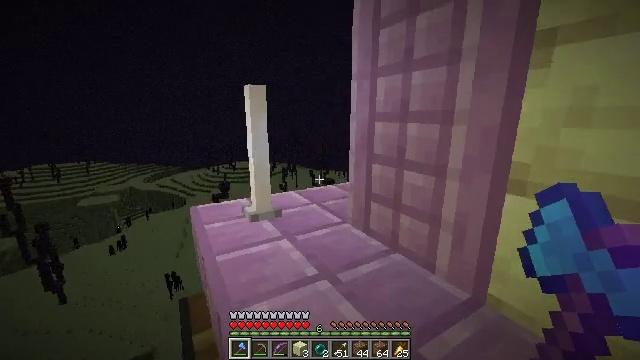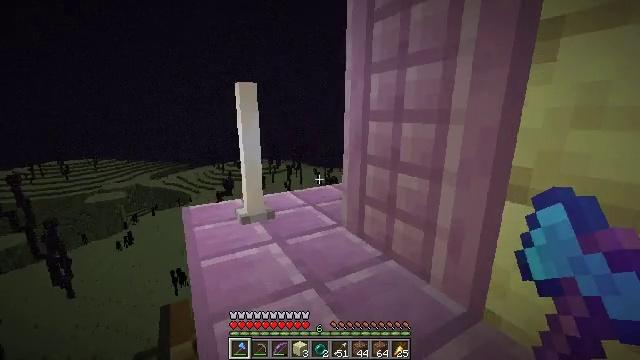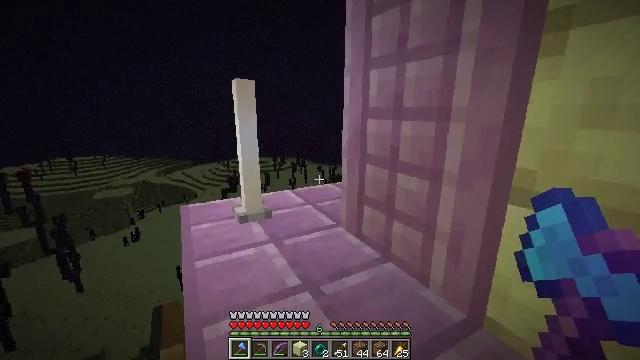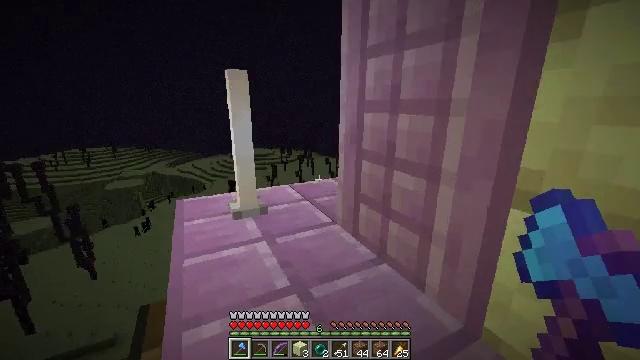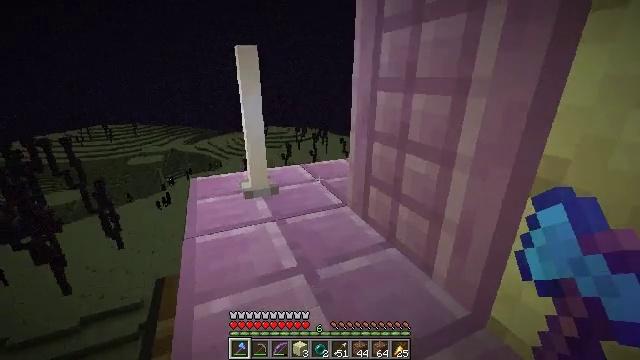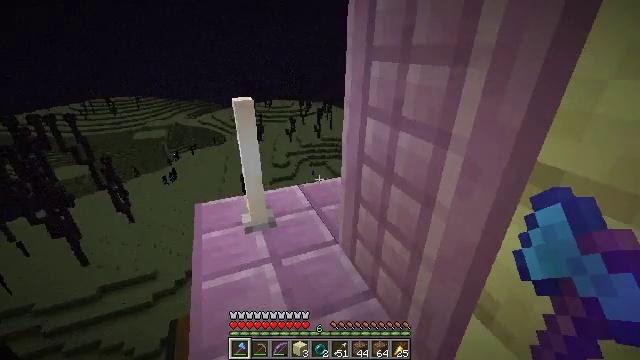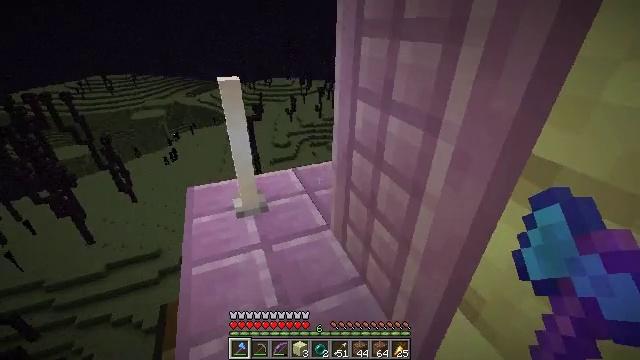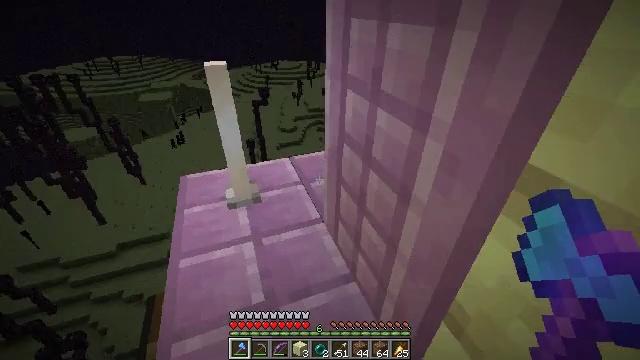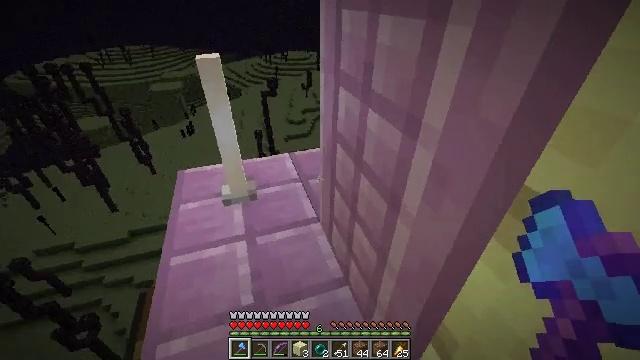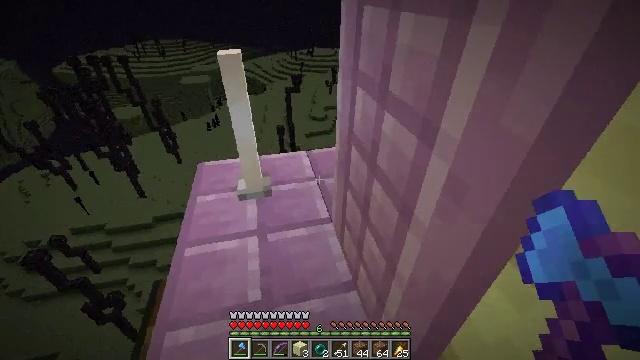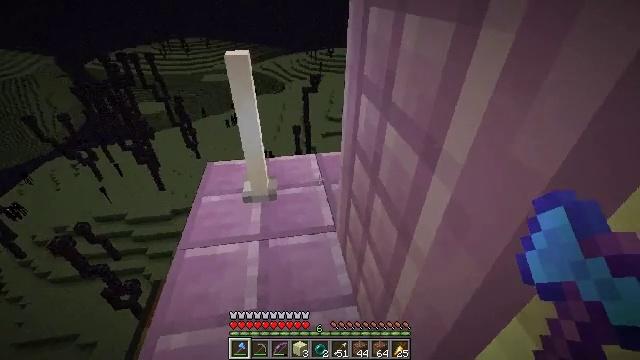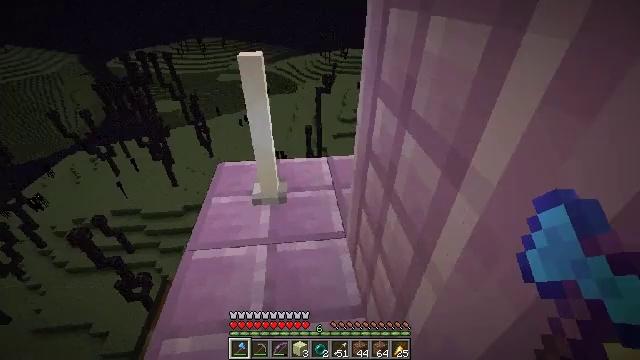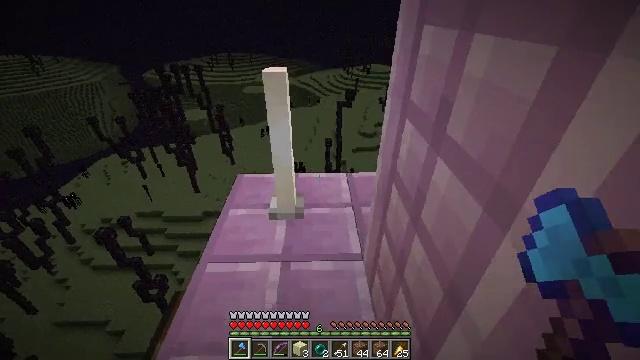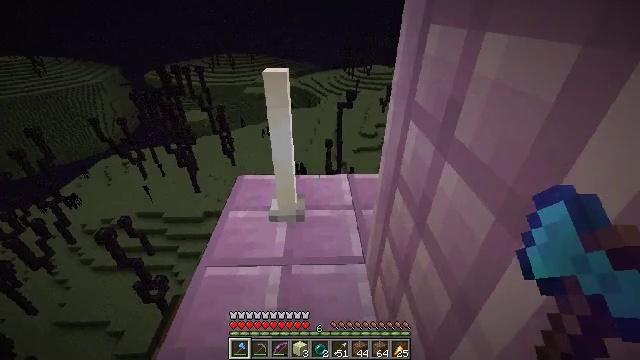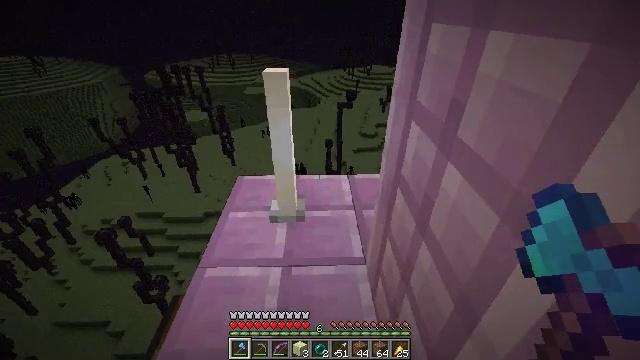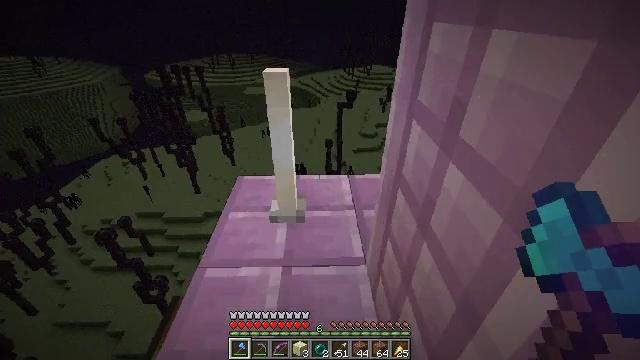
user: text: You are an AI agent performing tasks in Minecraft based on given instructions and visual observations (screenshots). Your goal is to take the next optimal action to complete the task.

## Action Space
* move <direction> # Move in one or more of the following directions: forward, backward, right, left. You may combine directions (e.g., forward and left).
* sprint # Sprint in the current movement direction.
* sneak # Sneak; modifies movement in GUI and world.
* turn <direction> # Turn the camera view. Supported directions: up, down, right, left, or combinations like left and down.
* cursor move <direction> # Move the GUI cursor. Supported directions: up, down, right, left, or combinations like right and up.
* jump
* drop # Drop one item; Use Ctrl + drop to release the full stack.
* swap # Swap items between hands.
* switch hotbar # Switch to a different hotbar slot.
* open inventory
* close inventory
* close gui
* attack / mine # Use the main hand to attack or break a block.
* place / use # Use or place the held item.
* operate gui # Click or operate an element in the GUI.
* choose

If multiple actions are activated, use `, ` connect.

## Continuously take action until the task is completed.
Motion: motion action
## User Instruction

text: Harvest the end rod for use.
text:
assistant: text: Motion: move forward and move right, sneak, turn left
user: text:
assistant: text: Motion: move forward and move right, sneak, turn left
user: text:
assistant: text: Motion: move forward and move right, sneak, turn left and down
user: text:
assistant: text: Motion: move forward and move right, sneak, turn left and down
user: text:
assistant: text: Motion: move forward and move right, sneak, turn left and down
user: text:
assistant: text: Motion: move forward and move right, sneak, turn down
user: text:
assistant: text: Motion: move forward and move right, sneak, turn left and down
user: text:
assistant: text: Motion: move forward and move right, sneak, turn left and down
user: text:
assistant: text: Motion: move forward and move right, sneak, turn left
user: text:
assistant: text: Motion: move forward, sneak, turn left
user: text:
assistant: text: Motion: move forward, sneak, turn left
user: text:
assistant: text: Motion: sneak, turn left and up
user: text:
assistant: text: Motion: sneak
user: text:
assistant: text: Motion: sneak
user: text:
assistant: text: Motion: sneak
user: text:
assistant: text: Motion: move forward, sneak, turn right and up
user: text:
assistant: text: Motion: move forward, sneak
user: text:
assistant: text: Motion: move forward, sneak, turn right and down
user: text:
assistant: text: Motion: move forward, sneak, turn right
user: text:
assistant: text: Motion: move forward, sneak, turn right
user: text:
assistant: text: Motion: move forward, sneak
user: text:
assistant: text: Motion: move forward, sneak
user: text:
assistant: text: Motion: move forward, sneak
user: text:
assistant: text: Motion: move forward, sneak
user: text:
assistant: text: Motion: move forward, sneak, turn right and up
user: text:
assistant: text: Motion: move forward, sneak, turn right and up
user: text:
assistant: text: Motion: move forward, sneak, turn right and up
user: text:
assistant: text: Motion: move forward, sneak, turn right
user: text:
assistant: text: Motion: move forward, sneak, turn right
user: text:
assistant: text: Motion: move forward, sneak, turn right